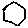
Label: hexagon